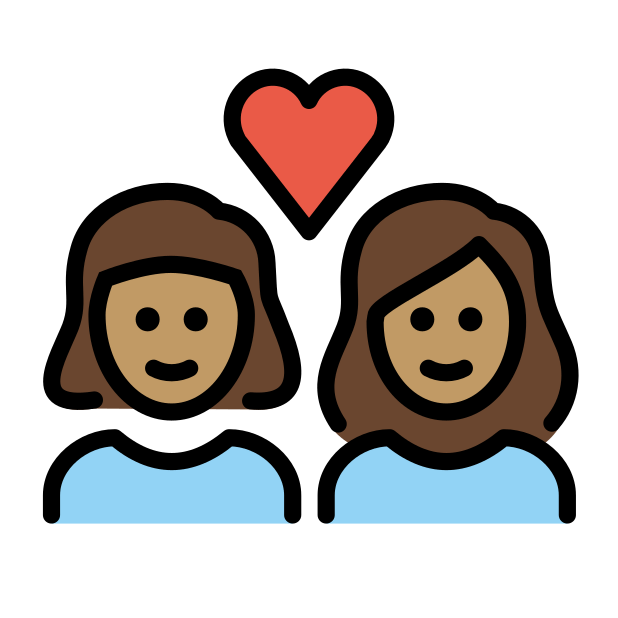
couple with heart: woman, woman, medium skin tone